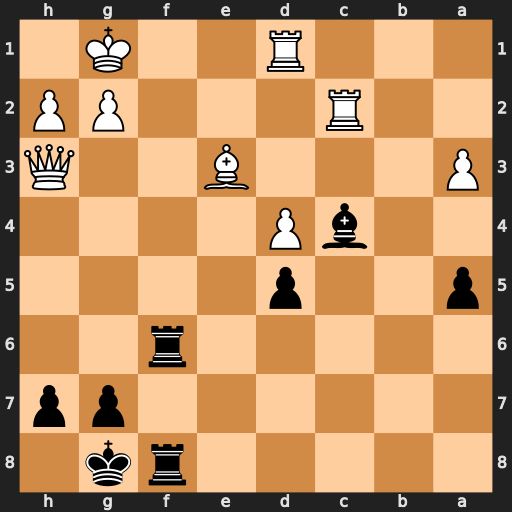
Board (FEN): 5rk1/6pp/5r2/p2p4/2bP4/P3B2Q/2R3PP/3R2K1
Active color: b
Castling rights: -
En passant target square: -
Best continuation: Rf1+ Rxf1 Rxf1#